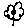
Label: flower